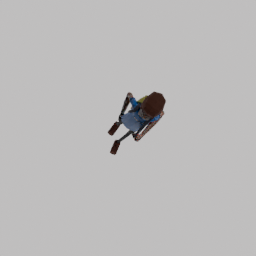
Label: people